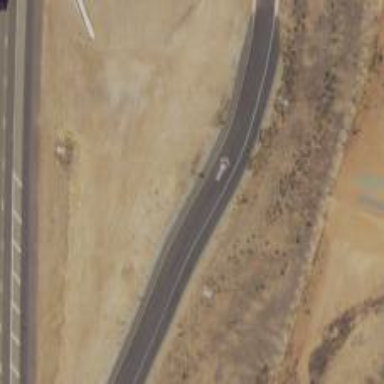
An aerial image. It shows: Asphalt trunk link road.